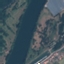
Label: River